Field crop: maize
Growth stage: 2
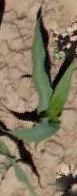
Species: maize